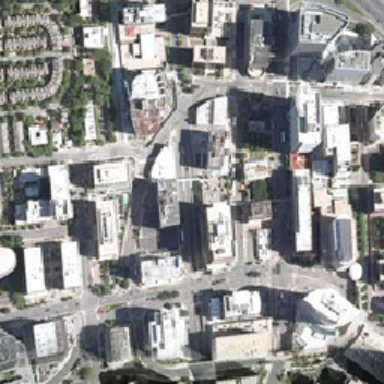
Many buildings are in the business district .